Interaction volume radius: 10 \u00c5
Interaction volume height: 20 \u00c5
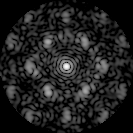
Disorder parameter: 0.6117